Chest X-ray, AP view. Patient: 80 years old, sex F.
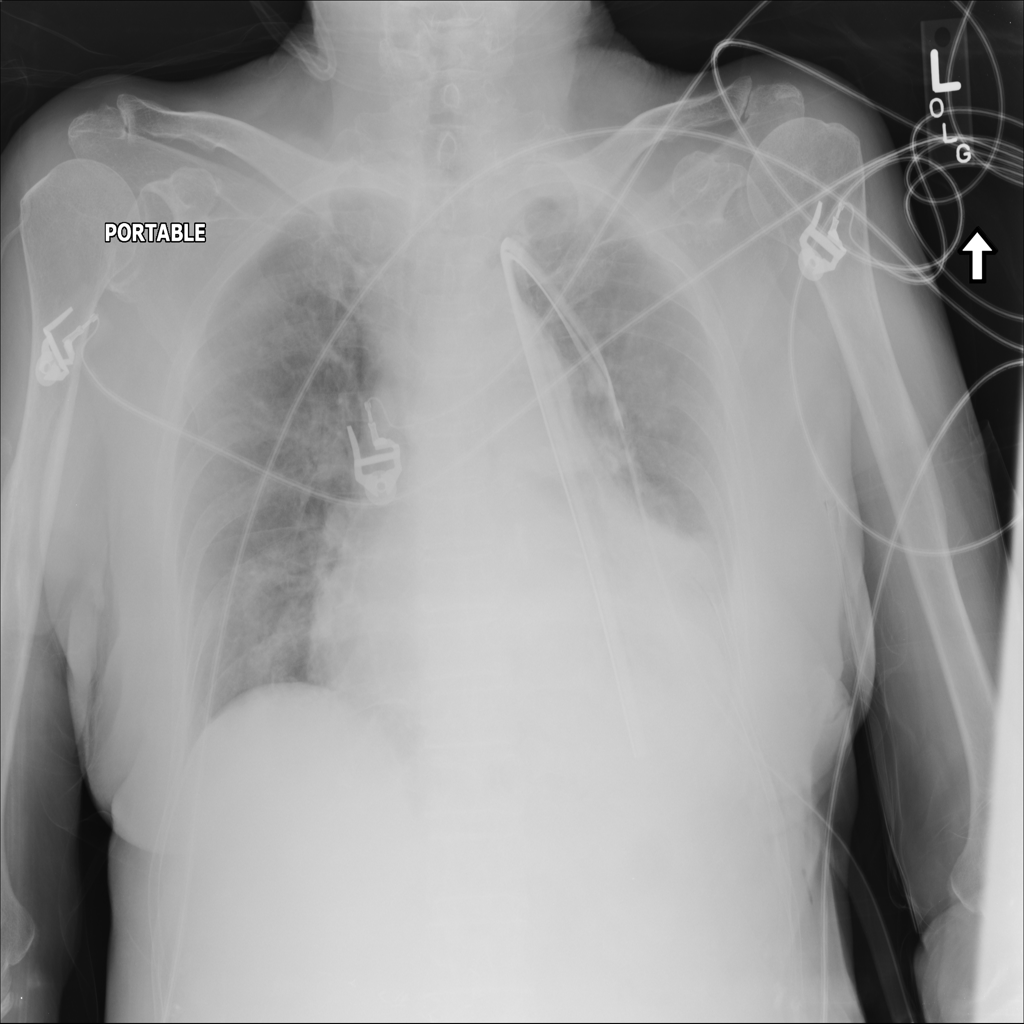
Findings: Atelectasis, Effusion, Infiltration